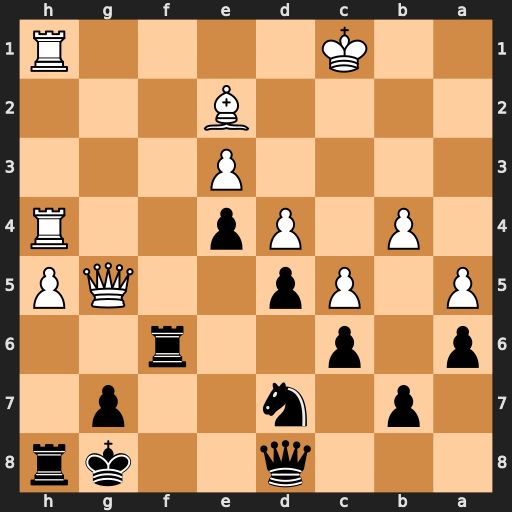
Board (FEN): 3q2kr/1p1n2p1/p1p2r2/P1Pp2QP/1P1Pp2R/4P3/4B3/2K4R
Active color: b
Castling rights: -
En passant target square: -
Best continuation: Rf1+ Bxf1 Qxg5